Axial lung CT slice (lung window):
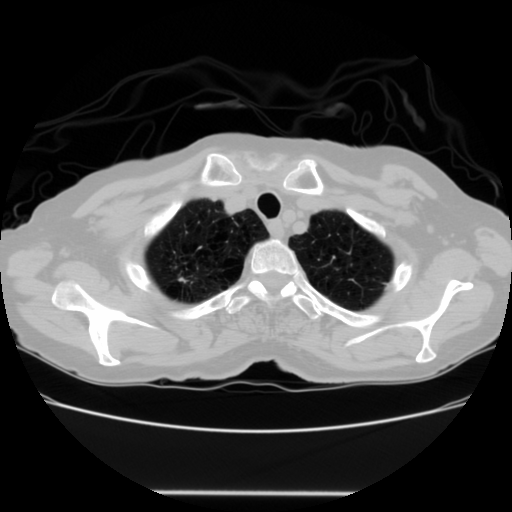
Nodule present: no